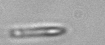
Label: Bacillariophyceae